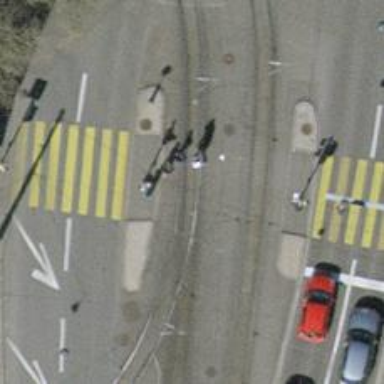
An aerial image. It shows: Tram crossing on the railway.